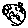
Label: moon